Interaction volume radius: 5 \u00c5
Interaction volume height: 15 \u00c5
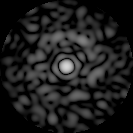
Disorder parameter: 0.8582